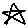
Label: star